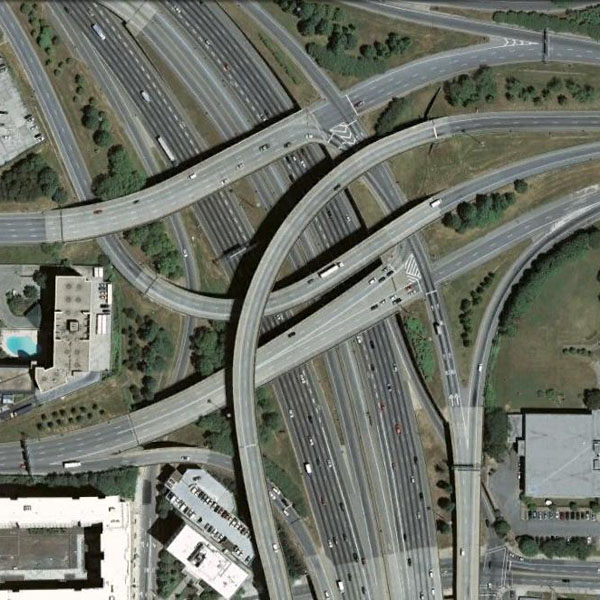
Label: Viaduct